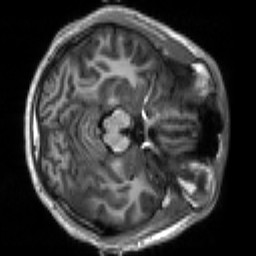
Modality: T1w
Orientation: axial
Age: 19
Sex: male
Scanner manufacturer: siemens
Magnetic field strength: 3 T
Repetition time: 2.3 s
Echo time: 0.00267 s